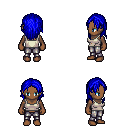
a pixel art fantasy rpg character, female body template, human, dark skin, white pirate shirt, metal pants, blue long hairstyle, four views (front, back, left, right), 2x2 character sprite sheet, small pixel art, hard edges, no anti-aliasing